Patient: sex M, age 29
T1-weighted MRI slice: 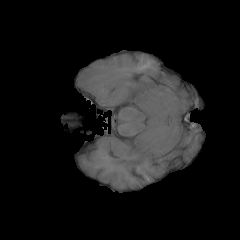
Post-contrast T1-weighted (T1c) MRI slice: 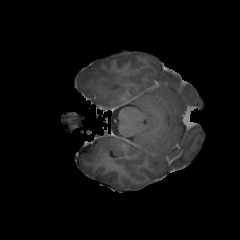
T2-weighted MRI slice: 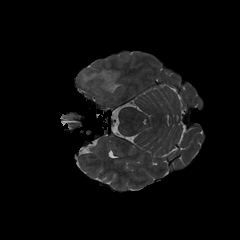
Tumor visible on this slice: yes
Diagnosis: Glioblastoma, IDH-wildtype
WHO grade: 4